Milling tool wear sample.
Tool blade image: 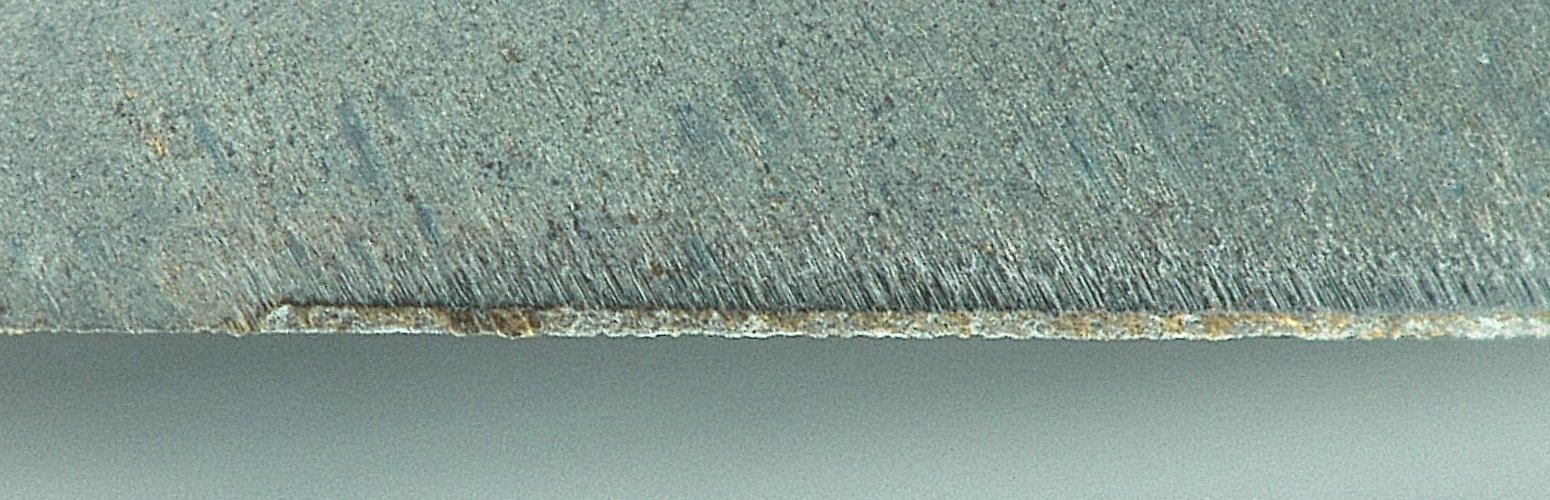
Chip image: 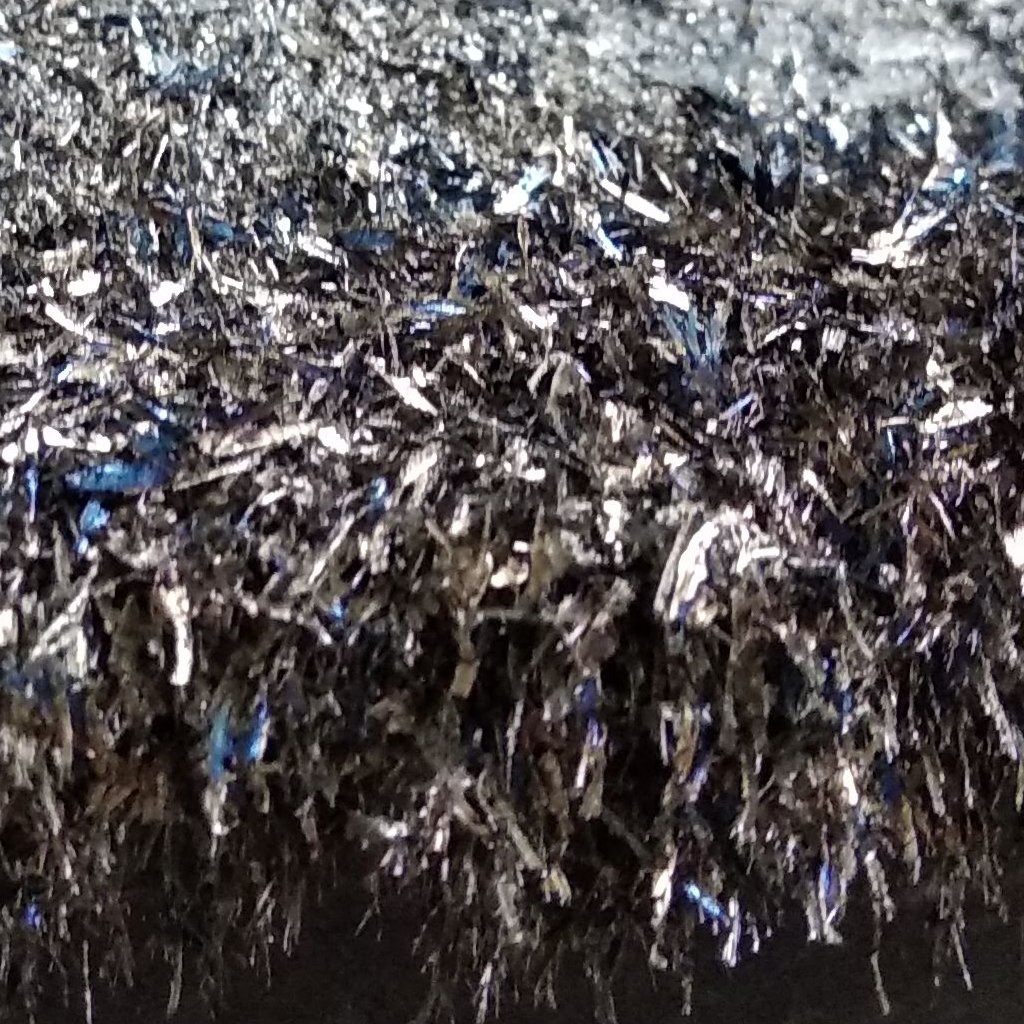
Workpiece image: 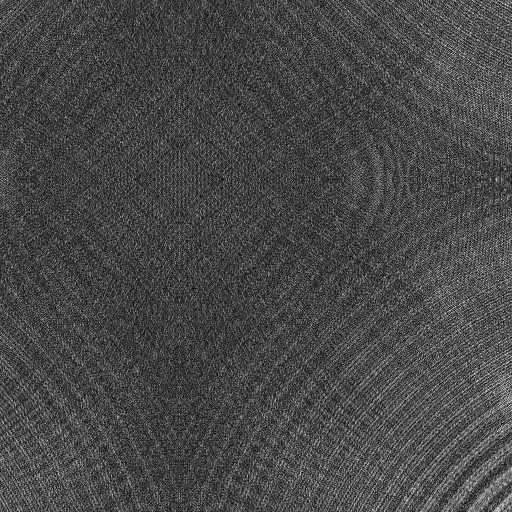
Tool wear state: used
Gaps: 6.09
Flank wear: 74.49
Overhang: 11.31
Force-signal Mel-spectrograms (X, Y, Z axes): 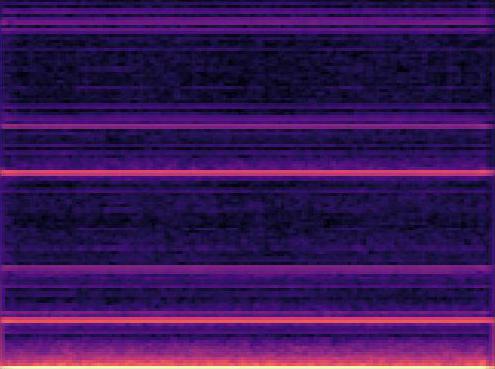 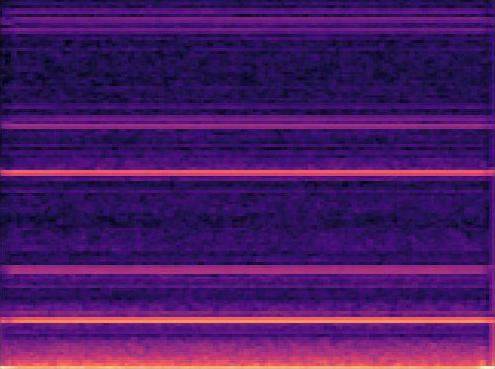 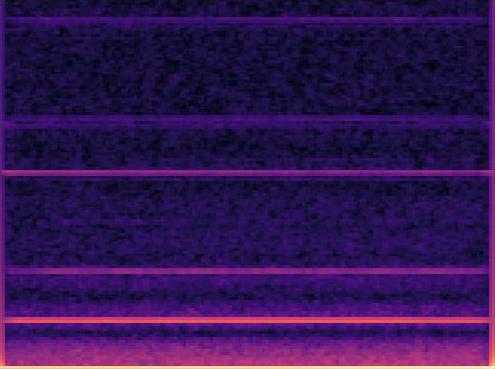
Force-signal scalograms (X, Y, Z axes): 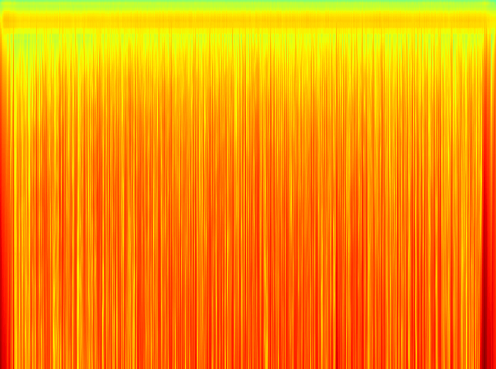 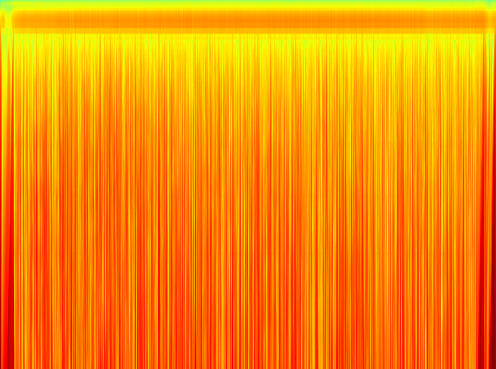 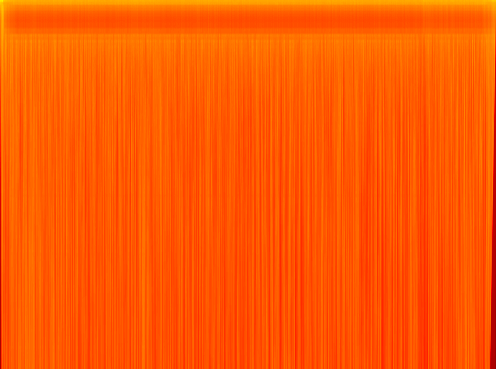
Force phase: initial_break_in_wear